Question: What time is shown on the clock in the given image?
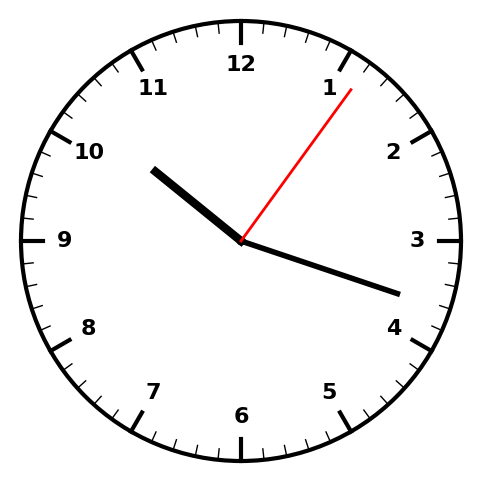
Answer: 10:18:06